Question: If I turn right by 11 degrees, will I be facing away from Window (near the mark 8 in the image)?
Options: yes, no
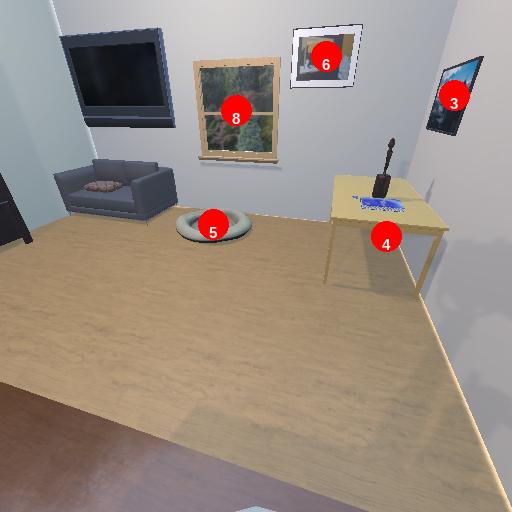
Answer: yes